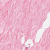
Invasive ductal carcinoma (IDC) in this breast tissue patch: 0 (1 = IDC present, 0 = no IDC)